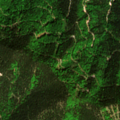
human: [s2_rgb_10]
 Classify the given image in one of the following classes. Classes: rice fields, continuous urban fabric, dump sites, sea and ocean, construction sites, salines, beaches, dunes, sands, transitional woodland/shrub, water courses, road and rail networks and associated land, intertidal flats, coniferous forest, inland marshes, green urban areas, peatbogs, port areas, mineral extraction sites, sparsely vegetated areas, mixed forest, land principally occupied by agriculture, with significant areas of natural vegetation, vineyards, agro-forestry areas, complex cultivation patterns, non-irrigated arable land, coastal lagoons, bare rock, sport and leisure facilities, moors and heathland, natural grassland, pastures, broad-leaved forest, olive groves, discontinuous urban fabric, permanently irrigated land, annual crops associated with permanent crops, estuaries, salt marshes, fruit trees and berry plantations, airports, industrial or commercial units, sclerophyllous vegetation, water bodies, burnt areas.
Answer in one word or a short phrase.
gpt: coniferous forest, mixed forest